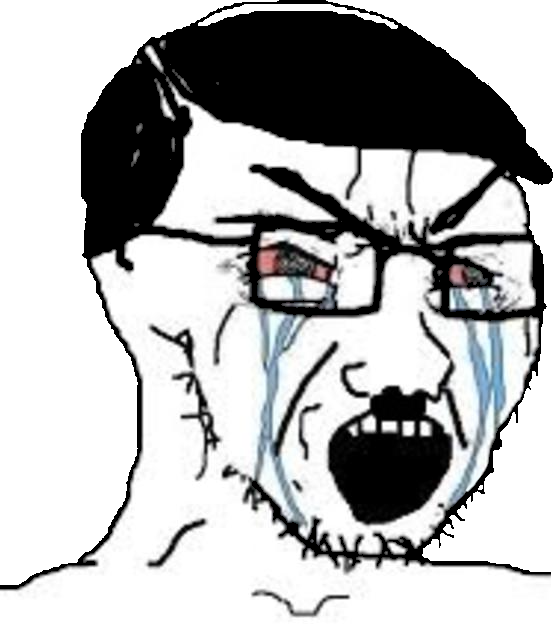
Label: 5_Soyjak